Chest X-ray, AP view. Patient: 63 years old, sex M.
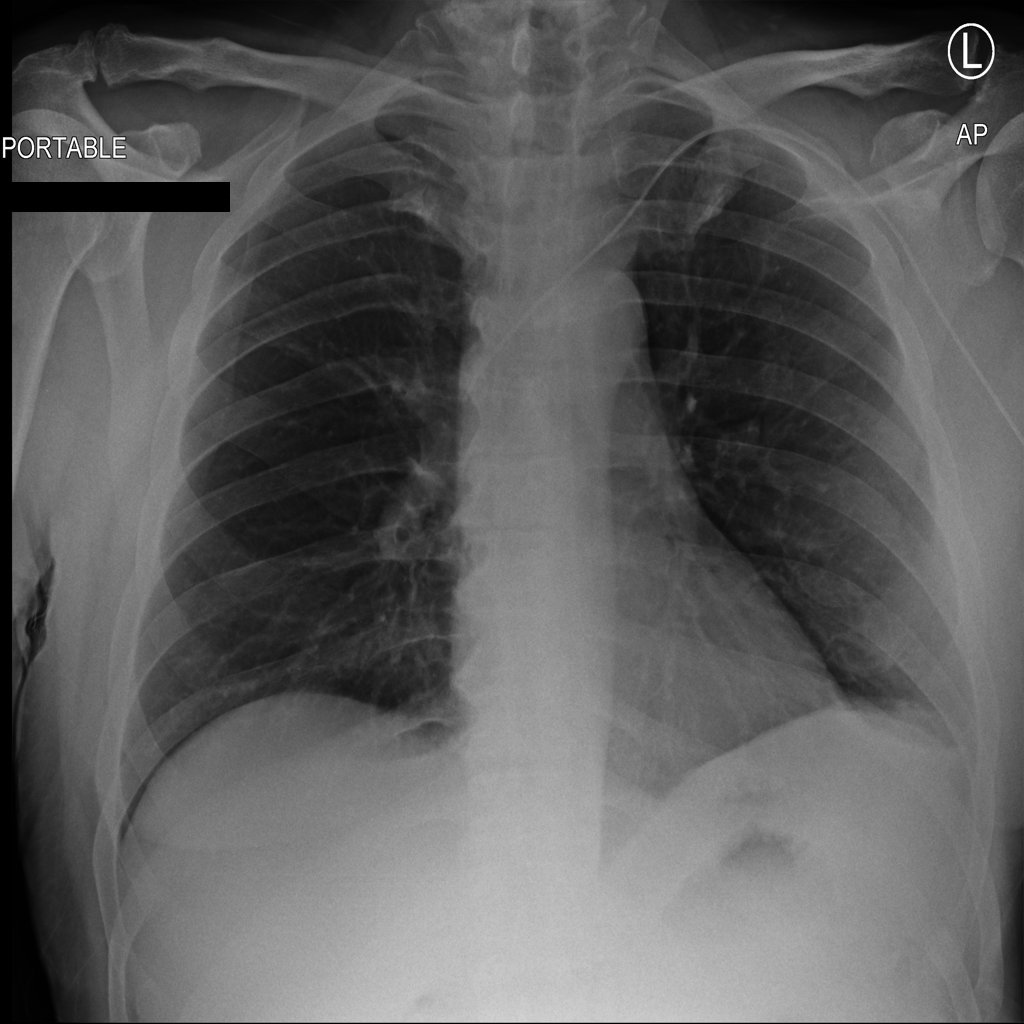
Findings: No Finding